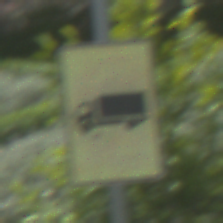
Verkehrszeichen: KFZZulaessigeGesamtmasse3Komma5TOhnePfeilsymbol
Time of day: Midday
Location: Outdoor (Nature)
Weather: PartlyCloudy
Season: NotSpecified
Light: Natural